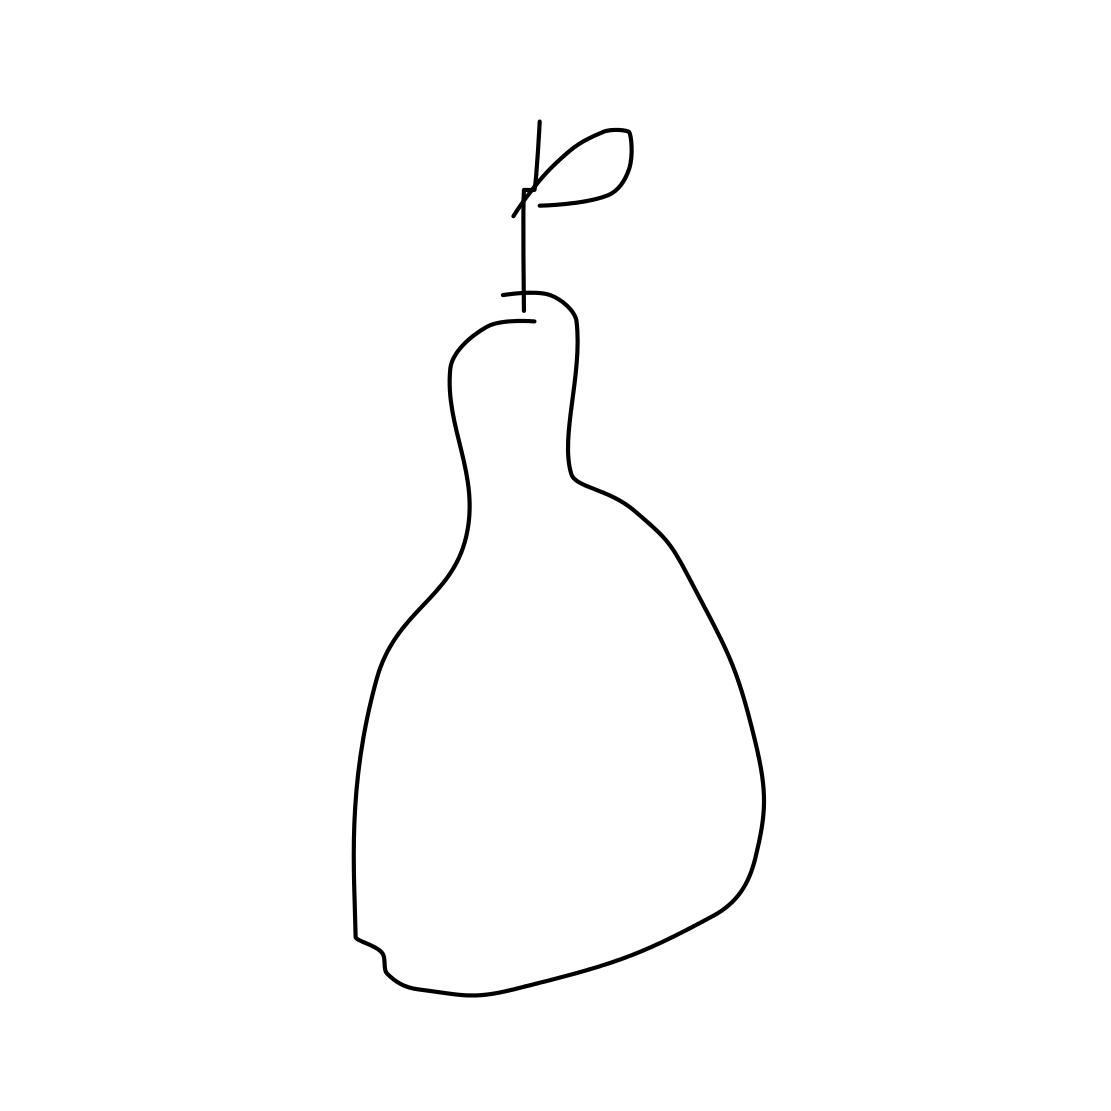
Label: pear